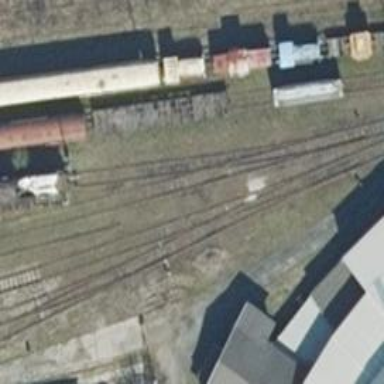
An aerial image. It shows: Railway switch.